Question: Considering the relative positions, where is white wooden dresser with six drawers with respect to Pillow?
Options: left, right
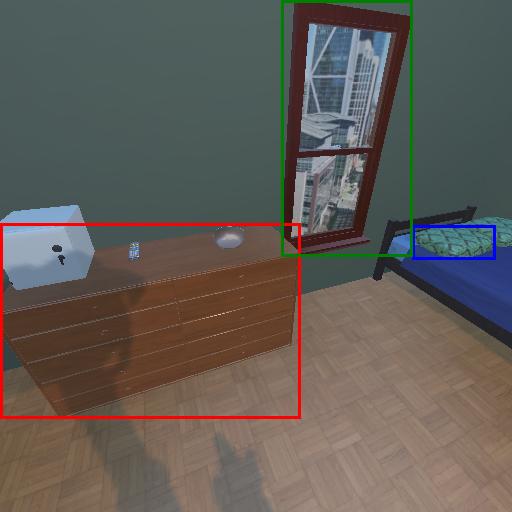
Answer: left